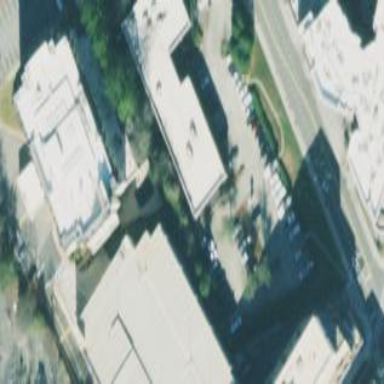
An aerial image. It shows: Commercial building.